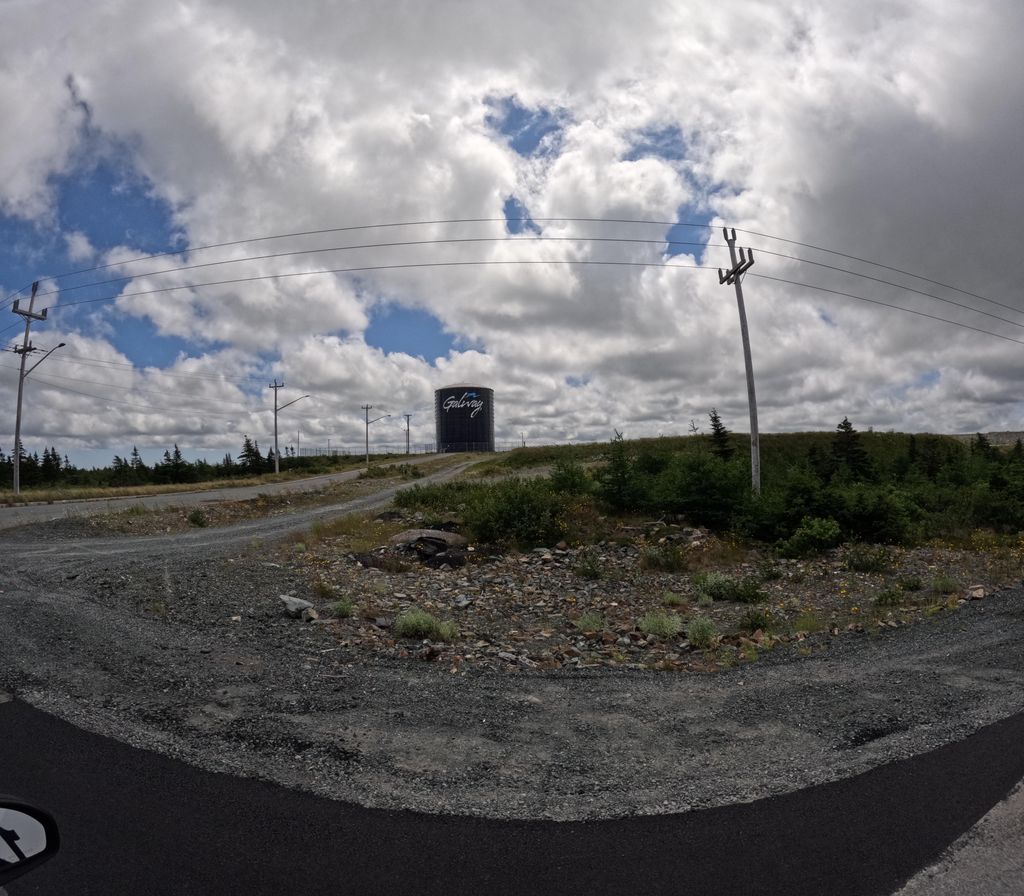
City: st_johns